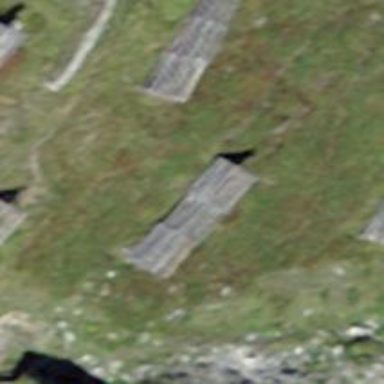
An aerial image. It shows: Snow fence that is man-made.